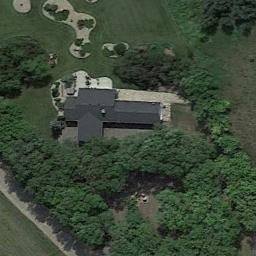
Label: sparse_residential